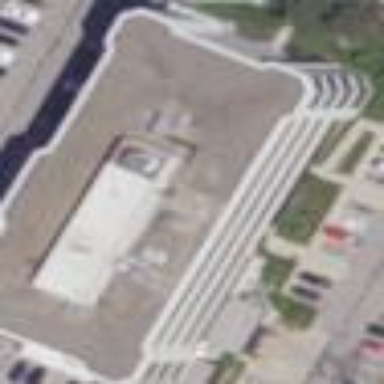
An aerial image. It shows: Office building.